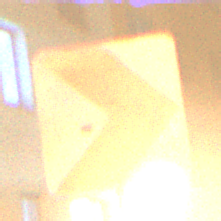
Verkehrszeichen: RichtungstafelnInKurvenKleinLinks
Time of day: Night
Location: Outdoor (Urban)
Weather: Clear
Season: NotSpecified
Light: Artificial